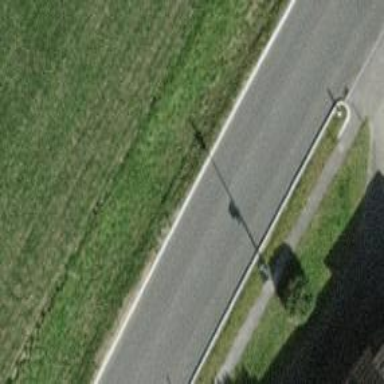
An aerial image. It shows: Speed display on the road.